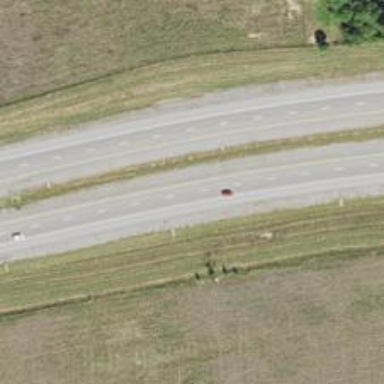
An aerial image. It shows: Trunk highway.